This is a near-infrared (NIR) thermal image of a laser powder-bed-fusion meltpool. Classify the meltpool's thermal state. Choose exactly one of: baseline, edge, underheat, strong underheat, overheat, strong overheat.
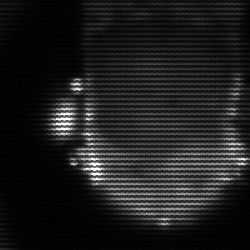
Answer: baseline